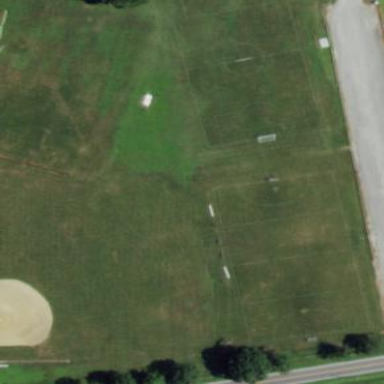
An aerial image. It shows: Lacrosse pitch for sports and leisure activities.